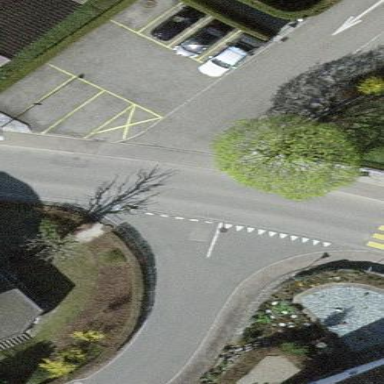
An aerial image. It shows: Parking area with asphalt surface.